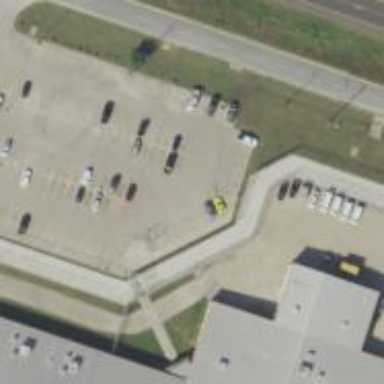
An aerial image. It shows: Parking area with surface.